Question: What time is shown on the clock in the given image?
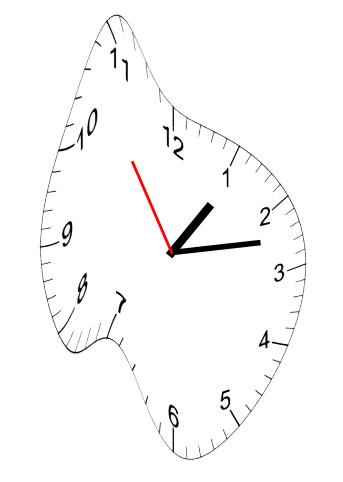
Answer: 01:12:54